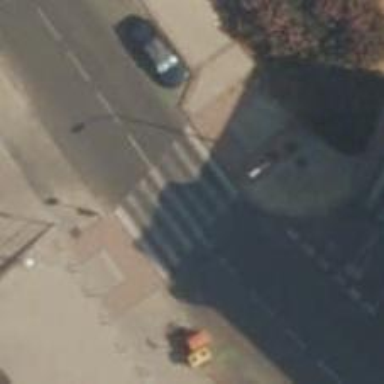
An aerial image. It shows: Uncontrolled zebra crossing on the road.